【题型】选择题　【知识点】向量　【难度】medium
如图，在 $\triangle ABC$ 中，$\overrightarrow{BD}=4\overrightarrow{DC}$，$E$ 为 $AD$ 的中点，过点 $E$ 作直线分别与边 $AB$、$AC$ 交于 $P$、$Q$ 两点，且 $\overrightarrow{AP}=x\overrightarrow{AB}$，$\overrightarrow{AQ}=y\overrightarrow{AC}$，则 $x+y$ 的最小值为（）

A. $\dfrac{9}{10}$ \quad B. $2$ \quad C. $\dfrac{1}{10}$ \quad D. $4$

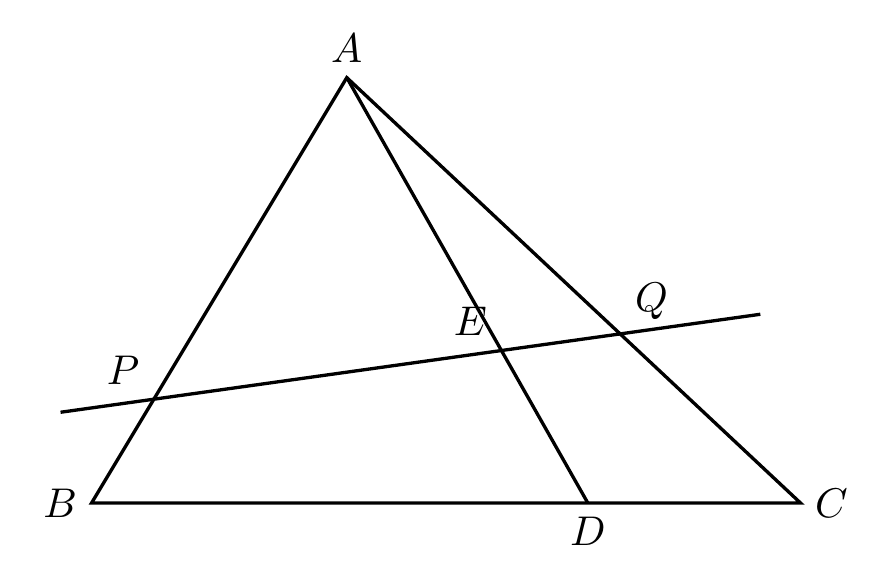
【解答】
【答案】A

【分析】用基底表示向量 $\overrightarrow{AE}$，再结合 $P$，$E$，$Q$ 共线的性质，即可用基本不等式求 $x+y$ 最小值。

【解答】解：因为 $\overrightarrow{BD}=4\overrightarrow{DC}$，所以 $\overrightarrow{BD}=\dfrac{4}{5}\overrightarrow{BC}$，

则 $\overrightarrow{AD}=\overrightarrow{AB}+\overrightarrow{BD}=\overrightarrow{AB}+\dfrac{4}{5}\overrightarrow{BC}=\overrightarrow{AB}+\dfrac{4}{5}(\overrightarrow{AC}-\overrightarrow{AB})=\dfrac{1}{5}\overrightarrow{AB}+\dfrac{4}{5}\overrightarrow{AC}$，

又因为 $E$ 为 $AD$ 的中点，所以 $\overrightarrow{AE}=\dfrac{1}{2}\overrightarrow{AD}=\dfrac{1}{10}\overrightarrow{AB}+\dfrac{2}{5}\overrightarrow{AC}$，

由 $\overrightarrow{AP}=x\overrightarrow{AB}$，$\overrightarrow{AQ}=y\overrightarrow{AC}$，得 $\overrightarrow{AB}=\dfrac{1}{x}\overrightarrow{AP}$，$\overrightarrow{AC}=\dfrac{1}{y}\overrightarrow{AQ}$，

所以 $\overrightarrow{AE}=\dfrac{1}{10x}\overrightarrow{AP}+\dfrac{2}{5y}\overrightarrow{AQ}$，由 $P$，$E$，$Q$ 三点共线，可知 $\dfrac{1}{10x}+\dfrac{2}{5y}=1$。

所以 $x+y=(x+y)\left(\dfrac{1}{10x}+\dfrac{2}{5y}\right)=\dfrac{1}{10}+\dfrac{2x}{5y}+\dfrac{y}{10x}+\dfrac{2}{5}\geq\dfrac{1}{2}+2\sqrt{\dfrac{2x}{5y}\times\dfrac{y}{10x}}=\dfrac{9}{10}$，

当且仅当 $\begin{cases}\dfrac{2x}{5y}=\dfrac{y}{10x}\\\dfrac{1}{10x}+\dfrac{2}{5y}=1\end{cases}$，即 $x=\dfrac{3}{10}$，$y=\dfrac{3}{5}$ 时取等号，

则 $x+y$ 的最小值为 $\dfrac{9}{10}$。

故选：A。

【点评】本题考查平面向量的数乘及线性运算，训练了利用基本不等式求最值，是中档题。